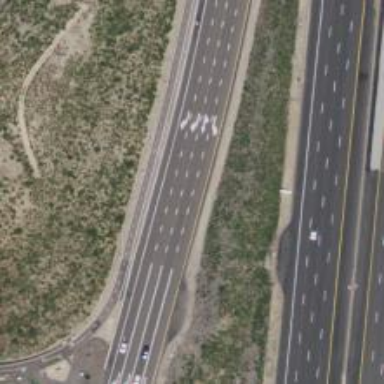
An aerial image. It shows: Asphalt motorway link.